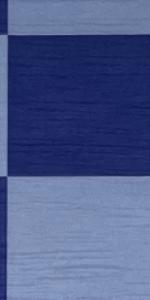
Label: Empty